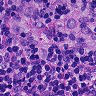
Metastatic tissue present: no